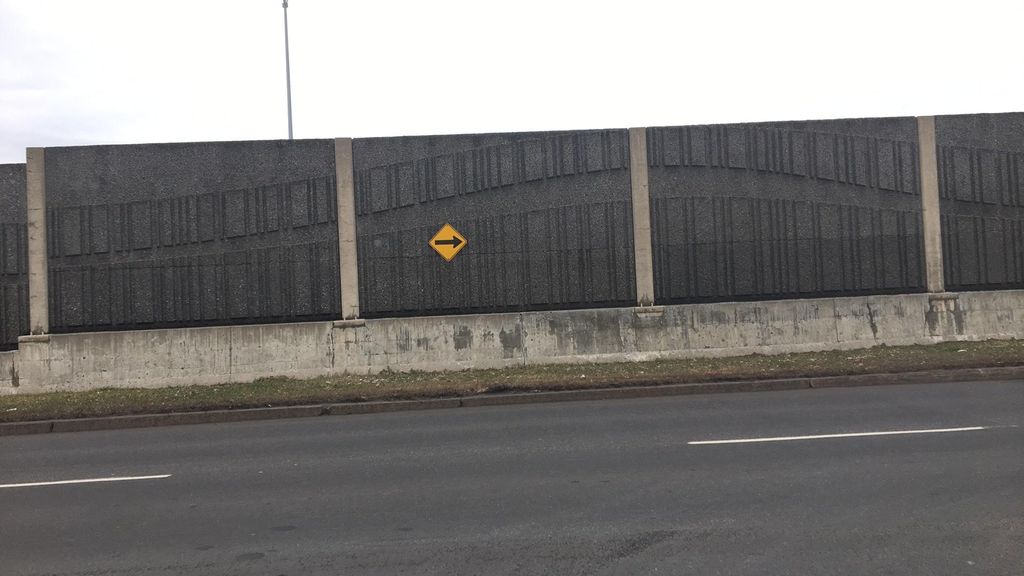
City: montreal